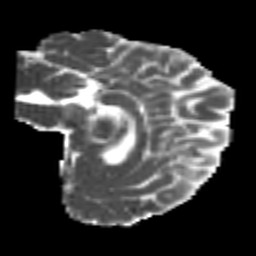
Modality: MD
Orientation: sagittal
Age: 22
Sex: female
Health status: healthy
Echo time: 0.074 s